Question: I get this error message when i run try to authenticate facebook app from jsfiddle
<URL>
'''
while(1){
print("Thanks for answering!");
}
'''

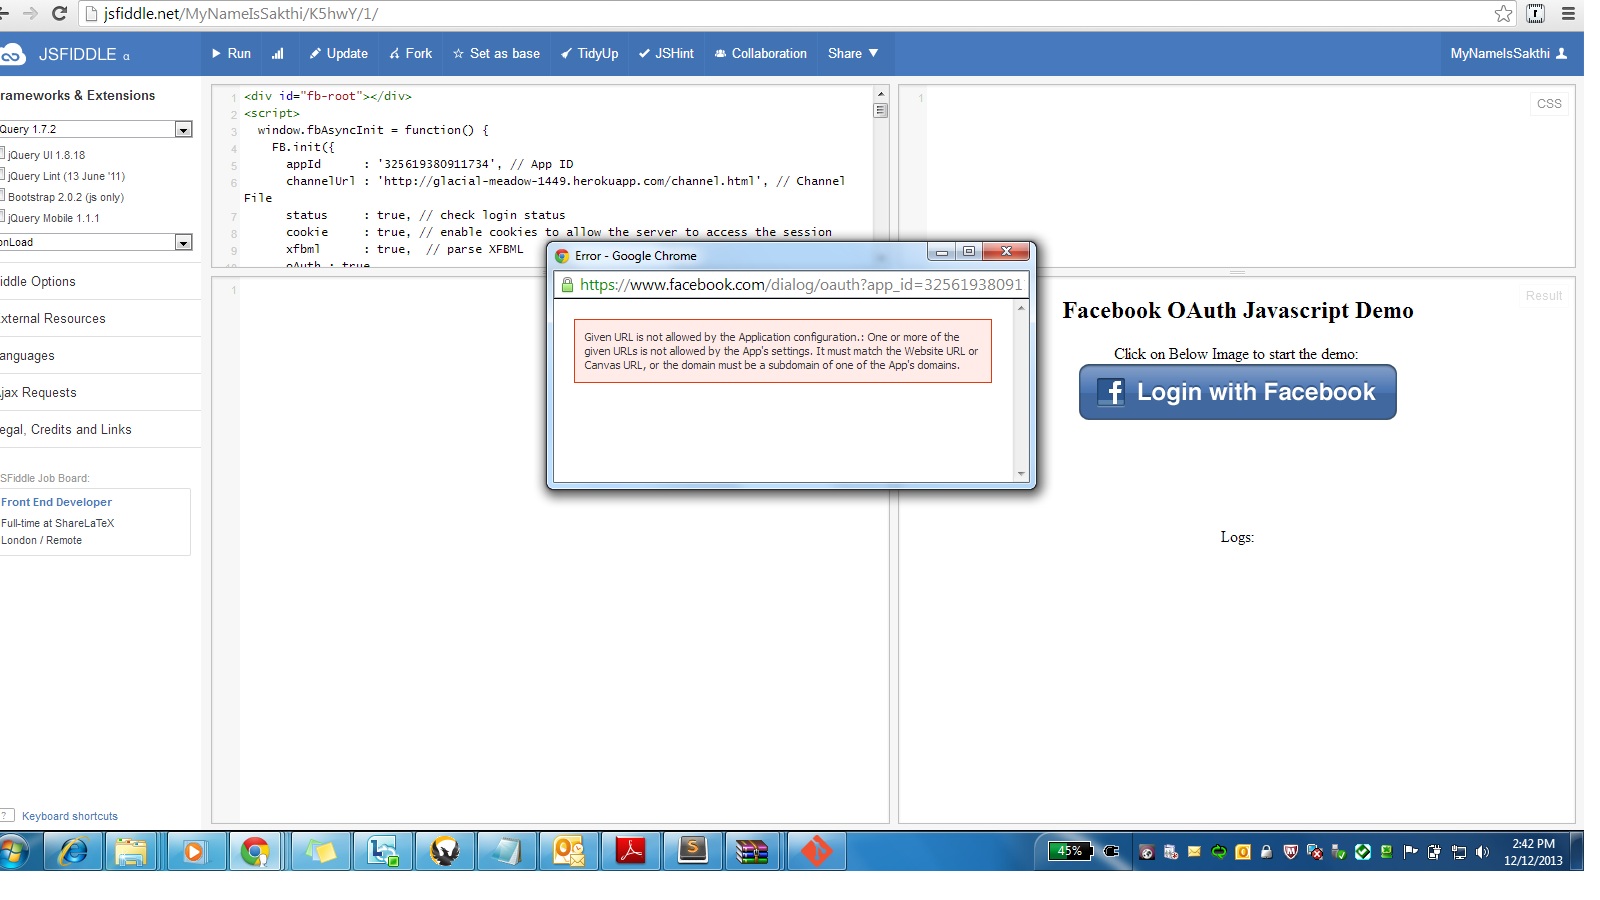
Answer: @sakthi in the facebook app configuration, we need to add the domain name where our app runs. In case of jsfiddle, though the website url is jsfiddle.net, when we run the app, the output will run in an iframe where the code of the iframe is running from the website "<URL>". So add this url in the Website with Facebook Login of facebook app settings. It will work.